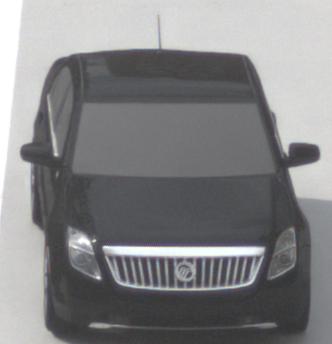
Make: Mercury
Model: Milan
Detailed model: -
Model produced from: 2009
Model produced until: 2010
Doors: 4
Color: black
Road condition: dry road
Daytime: morning or afternoon
Contrast: low contrast